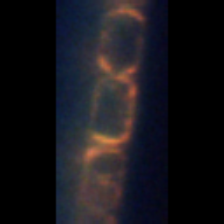
Taxon: Skeletonema
Group: Diatoms